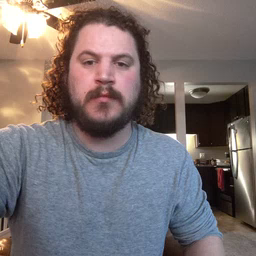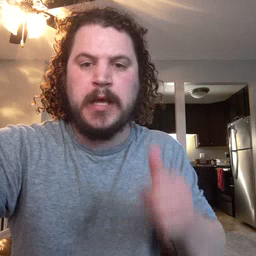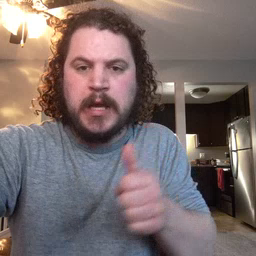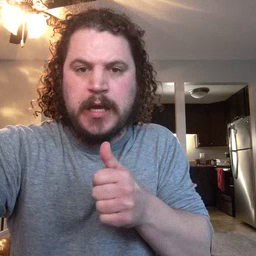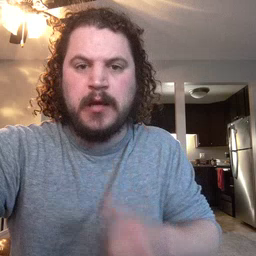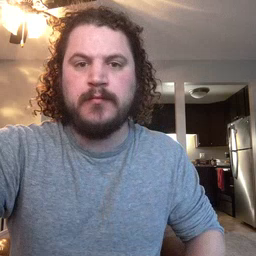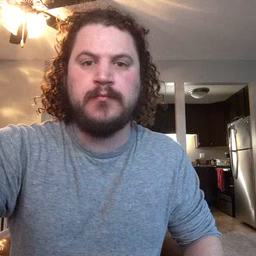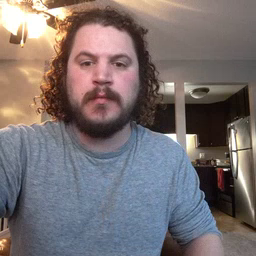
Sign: hide